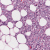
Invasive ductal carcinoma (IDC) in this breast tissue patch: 1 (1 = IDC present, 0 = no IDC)